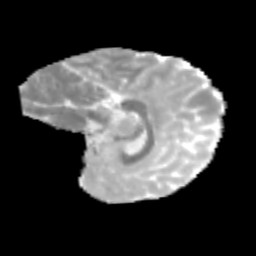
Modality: MD
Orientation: sagittal
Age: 11
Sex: male
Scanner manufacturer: siemens
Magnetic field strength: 3 T
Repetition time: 3.8 s
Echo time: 0.07 s